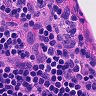
Metastatic tissue present: no